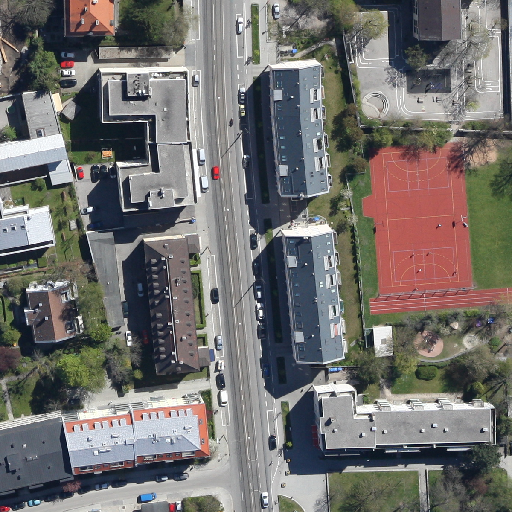
Referring expression: sidewalk